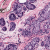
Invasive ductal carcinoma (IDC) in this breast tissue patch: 0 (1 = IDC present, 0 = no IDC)